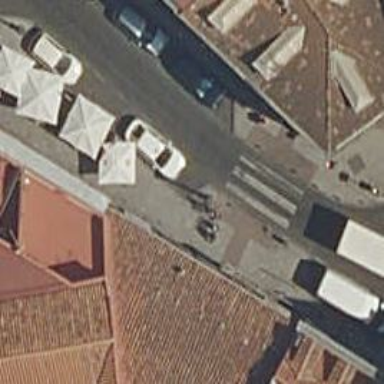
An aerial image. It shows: Taxi stand.